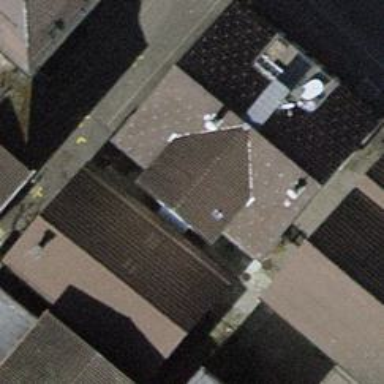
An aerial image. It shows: Building with gabled roof.